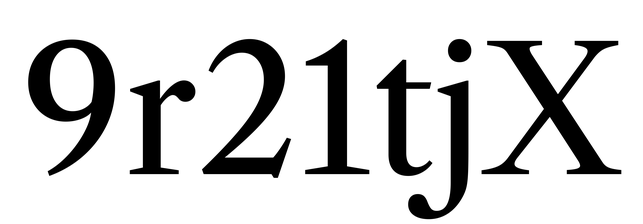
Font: LibreCaslonText_Regular